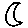
Label: moon